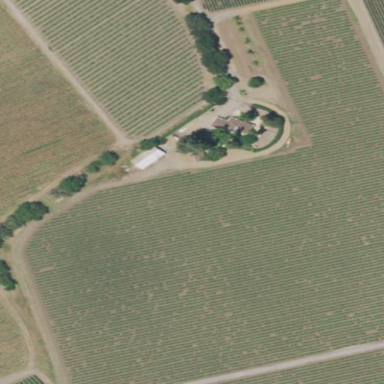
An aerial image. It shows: Vineyard where grapes are grown.